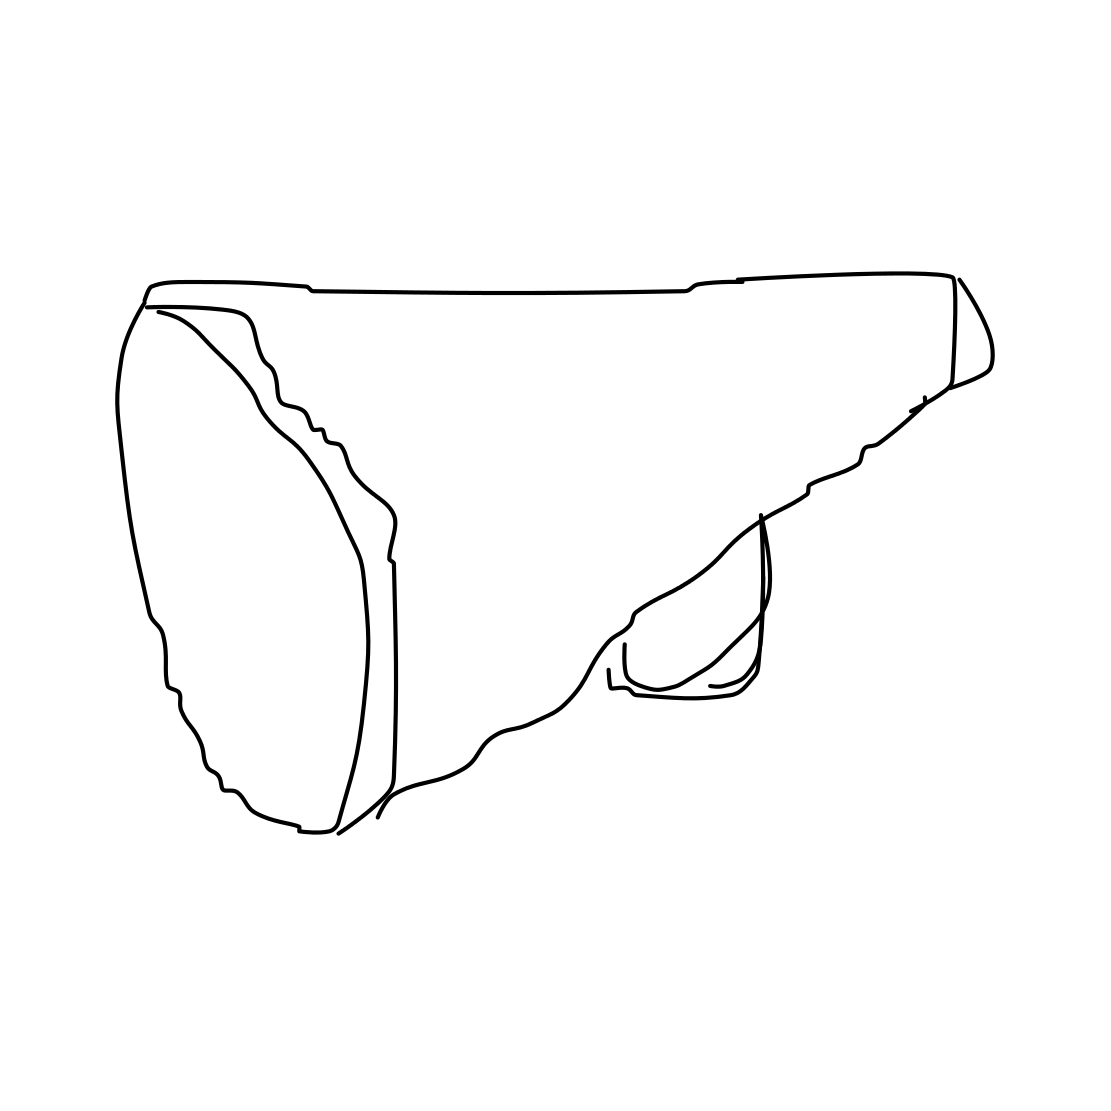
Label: megaphone